Question: In short, I conducted a satisfaction survey in which surveyees are required to answer on a satisfaction scale from 1 to 7.
Here is an example of what the scatterplot (jittered) between two variables from the data set looks like (I am working on R):

<URL>
Therefore, the data set I am looking into is formed by ordinal data on which I want to conduct an outlier analysis.
What would you suggest as the best outlier analysis approach for this type of data and how can that be implemented on R?
Thank you so much in advance,
Deuterium
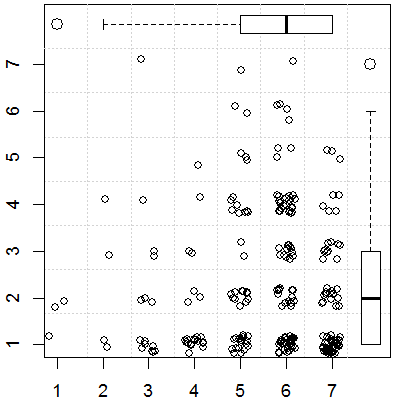
Answer: your data looks something like this:
'''
x = rep(1:7, c(3, 4,17, 21, 48, 118, 93))
y = c(
rep(1:7,c(1,2,0,0,0,0,0)),
rep(1:7,c(2,0,1,1,0,0,0)),
rep(1:7,c(10,3,2,1,0,0,1)),
rep(1:7,c(15,3,1,1,1,0,0)),
rep(1:7,c(20,10,2,10,3,2,1)),
rep(1:7,c(40,20,20,30,3,4,1)),
rep(1:7,c(50,25,10,5,3,0,0))
)
'''
the plot:
'''
library(car)
sp(x,y, jitter = list(x=0.8, y=0.8), smoother=F, reg.line = F)
'''

If you just want to know whether a given value is an outlier in your data
(i.e. a univariate outlier analysis), you can use:
'''
library(outliers)
grubbs.test(x)
'''
or simply use 'boxplot' which values are plotted as outliers:
'''
boxplot(x, plot=F)$out
'''
If you need multivariate outliers, you can use the 'mvoutlier' package
(see functions '?chisq.plot' and '?pcout'):
'''
library(mvoutlier)
pcout(x=data.frame(x,y))
'''